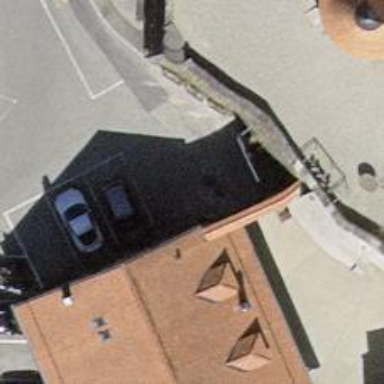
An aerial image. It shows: Bicycle parking area with wall loops.